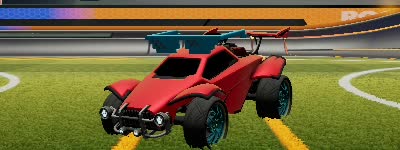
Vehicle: octane